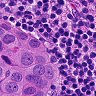
Metastatic tissue present: yes